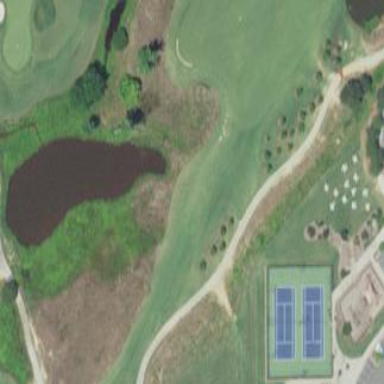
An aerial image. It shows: Water hazard on golf course.